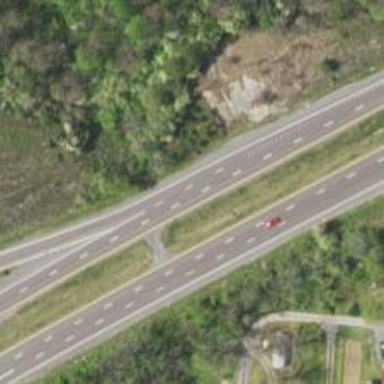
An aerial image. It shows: Motorway junction.